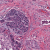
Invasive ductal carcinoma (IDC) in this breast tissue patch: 0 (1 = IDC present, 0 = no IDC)